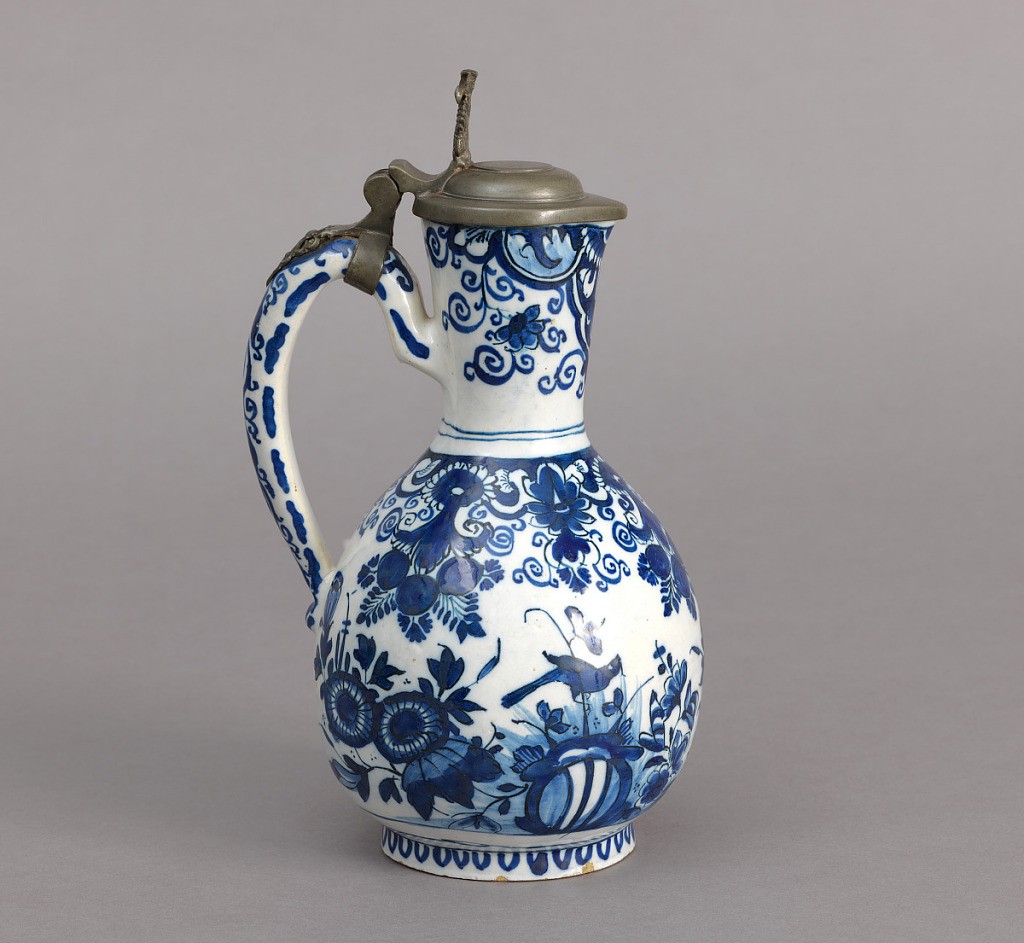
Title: Jug
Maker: Grieksche A [de] (the Greek A Factory), Delft, Netherlands, founded 1658
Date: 1702–22
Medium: Tin- glazed earthenware, pewter
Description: Ovoid body on short foot rim, long neck slightly flared, small everted spout; looped handle; low domed pewter cover, tall thumbpiece with female fish figure attached at handle with trailing cutwork strap; painted in deep blue underglaze on white with chinoiserie birds, flowers, lambrequins.